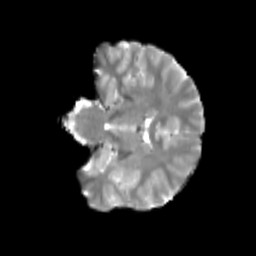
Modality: T2w
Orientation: coronal
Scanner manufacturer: siemens
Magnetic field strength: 3 T
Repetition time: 4 s
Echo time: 0.0594 s